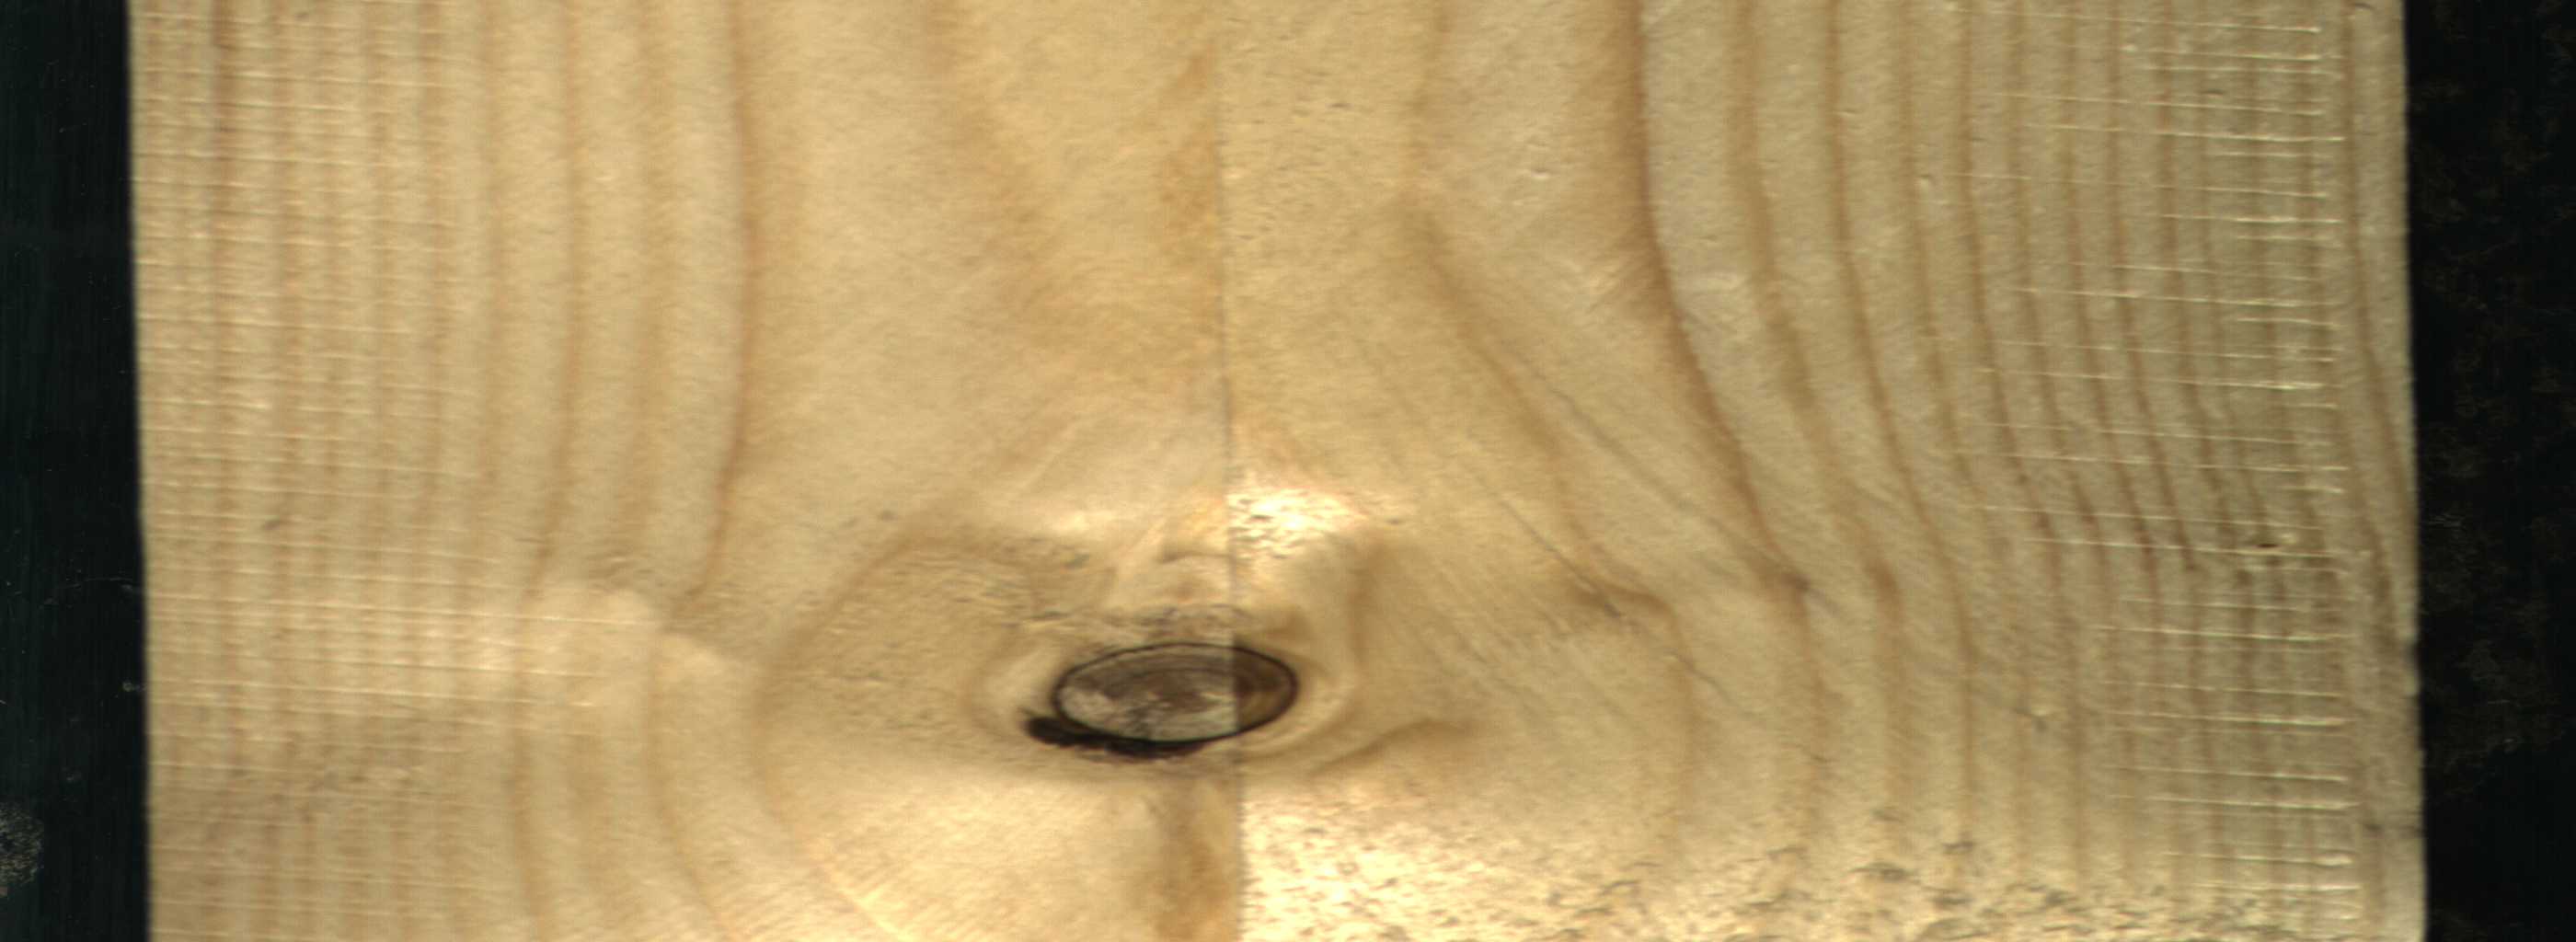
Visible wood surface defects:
Dead_Knot